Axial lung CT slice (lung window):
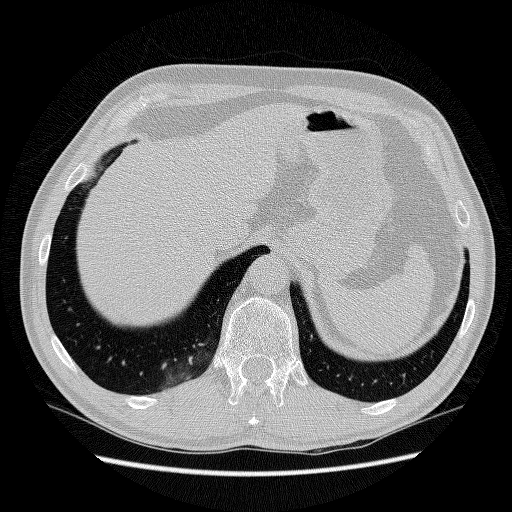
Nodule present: no